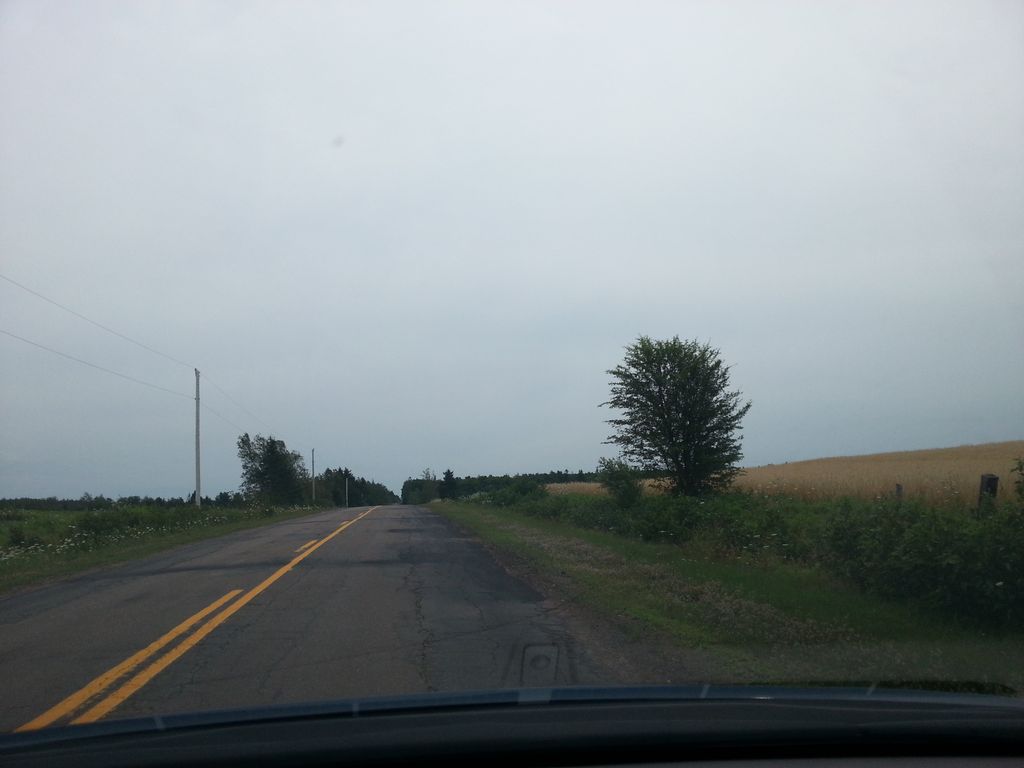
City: charlottetown